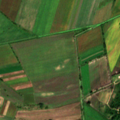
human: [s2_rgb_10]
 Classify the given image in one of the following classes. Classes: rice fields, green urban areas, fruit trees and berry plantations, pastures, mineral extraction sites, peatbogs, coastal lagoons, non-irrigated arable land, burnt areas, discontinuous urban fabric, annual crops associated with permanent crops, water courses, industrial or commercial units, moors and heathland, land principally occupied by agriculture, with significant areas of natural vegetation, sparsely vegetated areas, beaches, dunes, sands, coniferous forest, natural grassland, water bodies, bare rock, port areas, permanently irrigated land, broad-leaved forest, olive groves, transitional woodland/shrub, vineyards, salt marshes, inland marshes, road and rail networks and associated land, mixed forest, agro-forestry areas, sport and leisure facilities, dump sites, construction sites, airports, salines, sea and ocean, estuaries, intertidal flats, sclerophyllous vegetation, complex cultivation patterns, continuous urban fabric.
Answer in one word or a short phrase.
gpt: non-irrigated arable land, transitional woodland/shrub